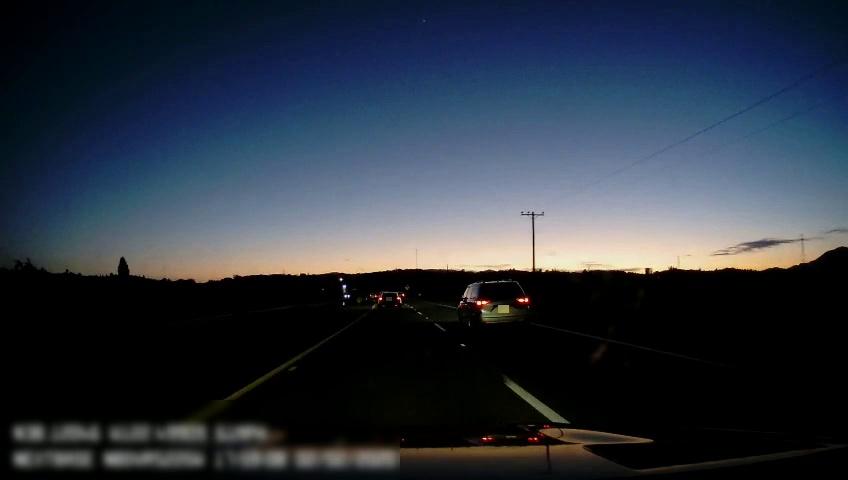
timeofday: Dusk/Dawn/Twilight
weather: Sunny
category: Drivable Space
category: Vehicles | SUV
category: Vehicles | Car
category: Lanes | Current Lane
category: Lanes | Current Lane
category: Lanes | Alternate Lane